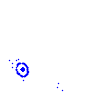
Particle: kaon